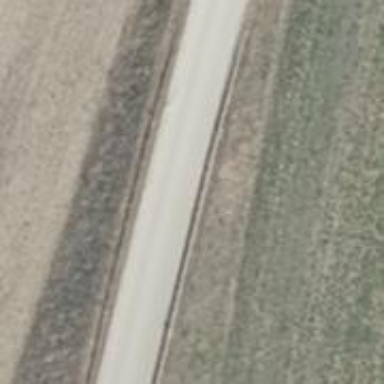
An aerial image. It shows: Unclassified road with asphalt surface.